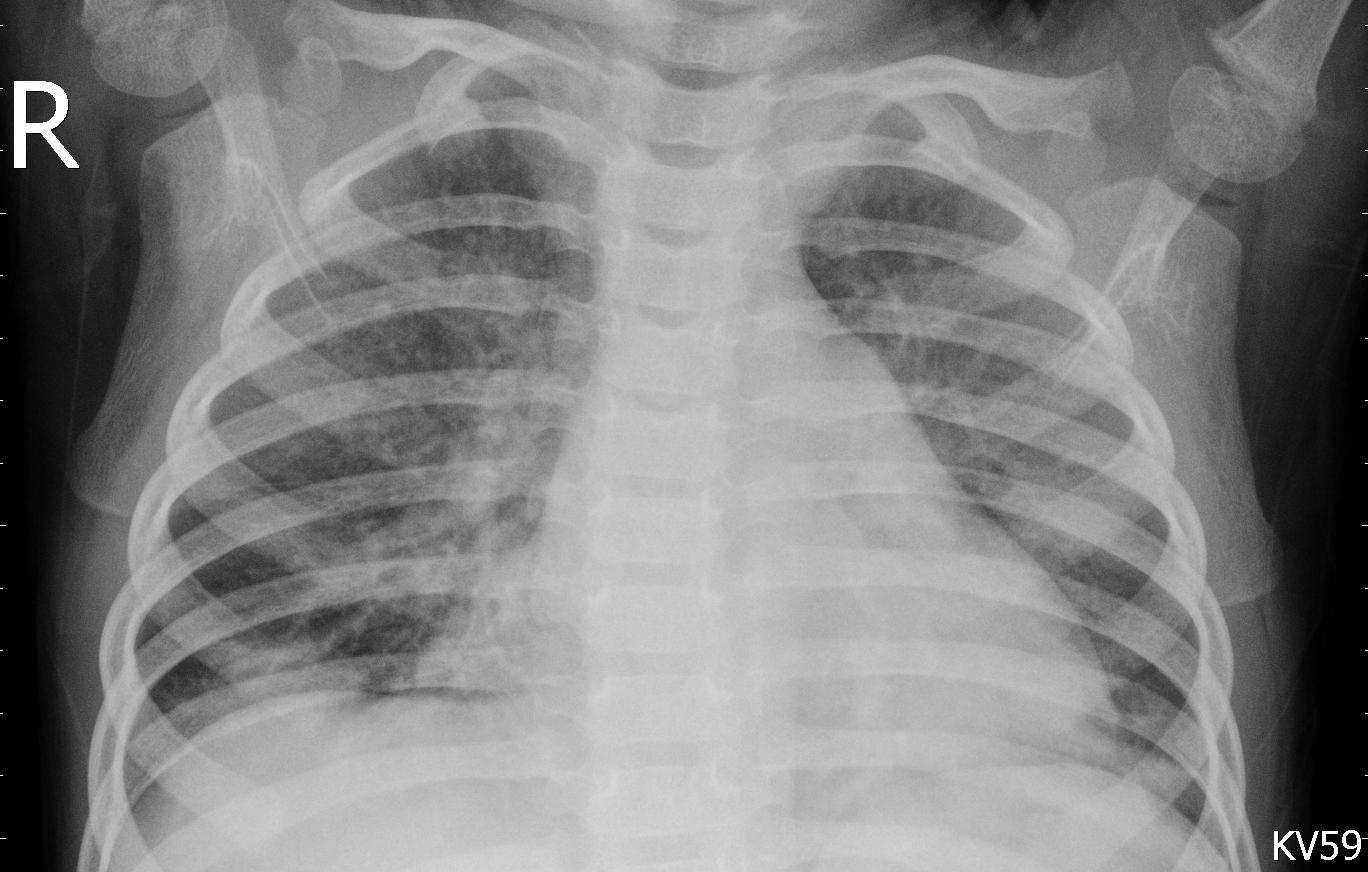
Diagnosis: PNEUMONIA